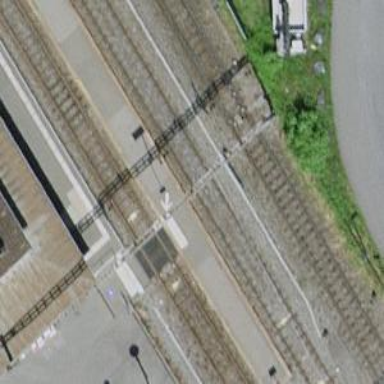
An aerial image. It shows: Crossing for the railway.